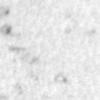
Label: no_change